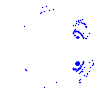
Particle: electron